Aerial crown-view tile of a tropical tree (Barro Colorado Island, Panama), acquired 20250317:
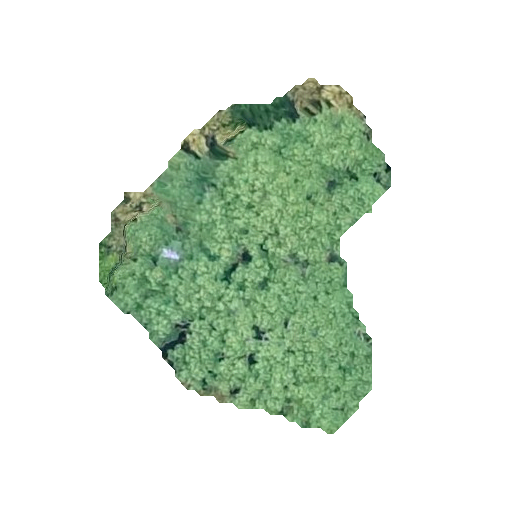
Species: Jacaranda copaia
GBIF accepted scientific name: Jacaranda copaia
Crown area: 99.899 m²